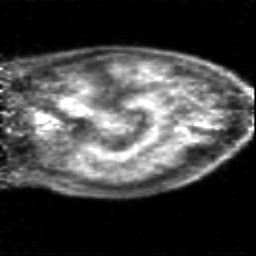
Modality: PET
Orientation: sagittal
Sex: female
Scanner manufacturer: siemens